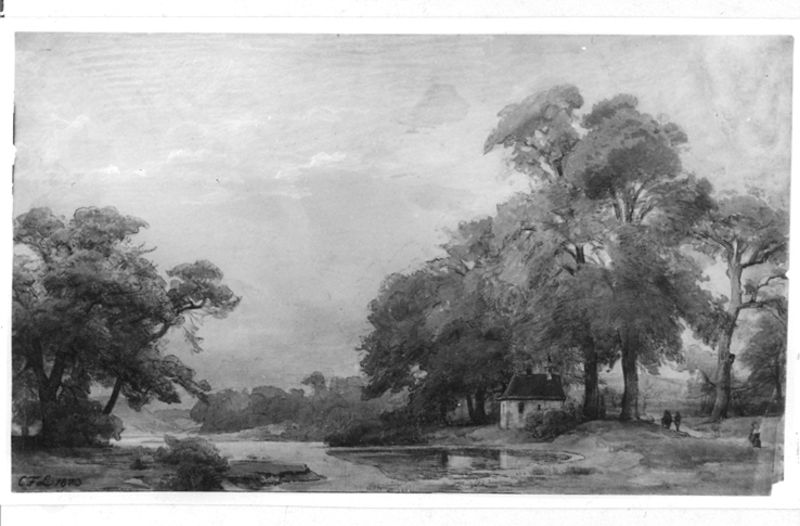
Titel: Flusslandschaft mit Kapelle
Künstler: Karl Friedrich Lessing
Standort: Karlsruhe
Institution: Staatliche Kunsthalle Karlsruhe
Schlagwörter: baum, blätter, gemälde, himmel, schatten, wasser, weiß, wolken, aquarell, bäume, fluss, frauen, grün, komposition, landschaft, menschen, see, teich, ufer, abend, frau, grau, hell, hintergrund, licht, männer, schwarz, straße, zeichnung, dach, gras, haus, park, weg, wiese, wolke, mensch, signatur, spiegel, bach, baumstamm, hügel, natur, spiegelung, büsche, gewässer, kirche, pfad, sonne, figur, paar, personen, blatt, wald, turm, ruhe, biegung, fels, dorf, aue, dunst, grafik, nebel, klein, spazieren, figuren, stille, strom, häuschen, steg, datum, streifen, frühling, bucht, silhouetten, unscharf, foto, unten, laviert, links, spaziergang, rinnsal, druck, schwarz-weiß, radierung, flecken, baumgruppe, runzeln, malerisch, romantisch, tümpel, wanderer, gottesdienst, kapelle, spiegelungen, spaziergänger, graustufen, ladschaft, lavierung, baäume, kronen, aquarelliert, datiert, kirchlein, menchen, lavur, hihi, juhu, 19, 1870, 1810, 1670, singatur, sapziergang, huldvoll, feb, ladschft, paek, fabiano, flißlandschaft, flußaue